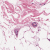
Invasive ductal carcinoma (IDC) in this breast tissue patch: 0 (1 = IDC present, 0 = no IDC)